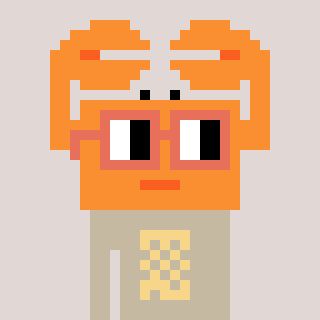
a pixel art character with square orange glasses, a crab-shaped head and a bege-colored body on a warm background